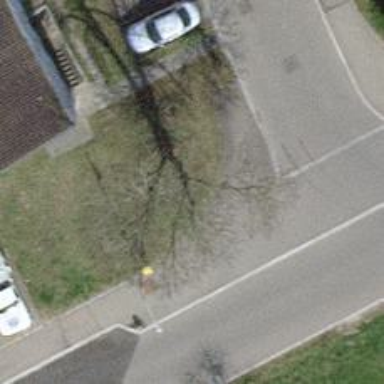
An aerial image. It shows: Post box is visible.